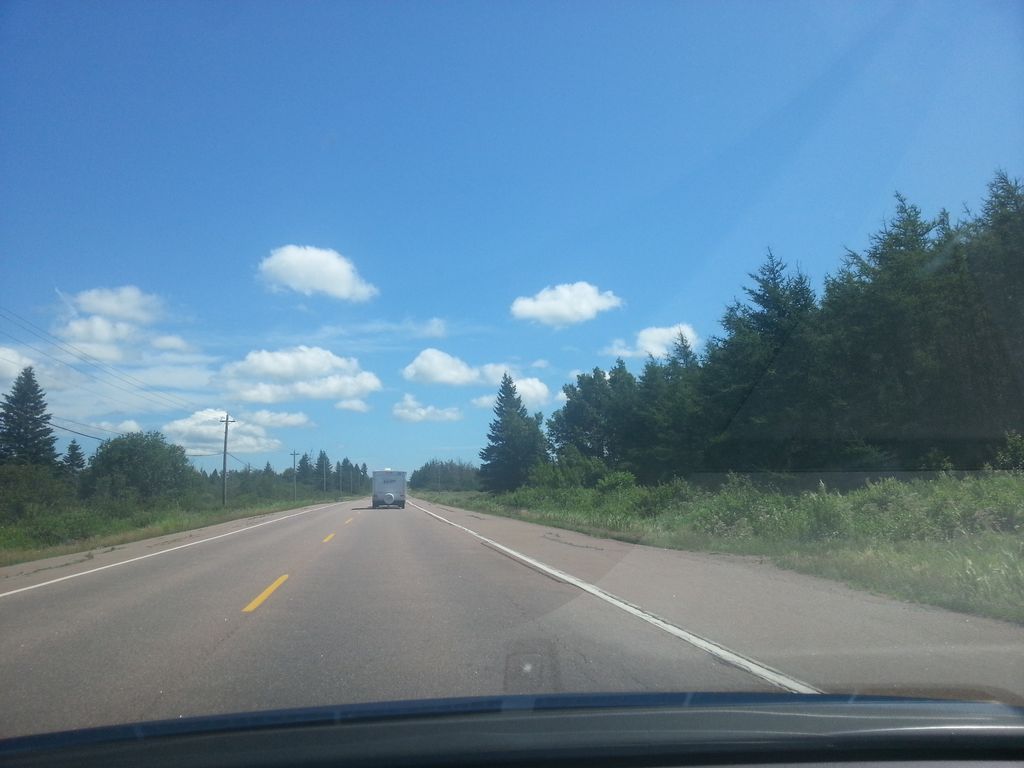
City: charlottetown